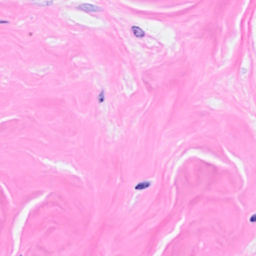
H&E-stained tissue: Breast